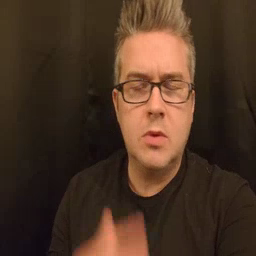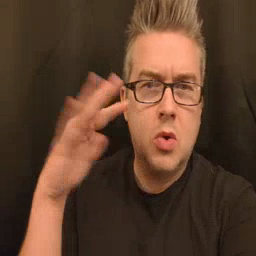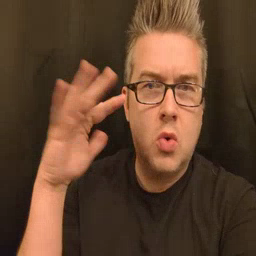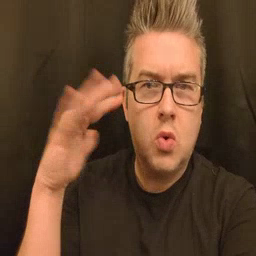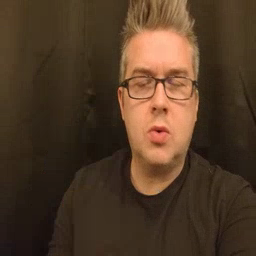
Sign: noisy